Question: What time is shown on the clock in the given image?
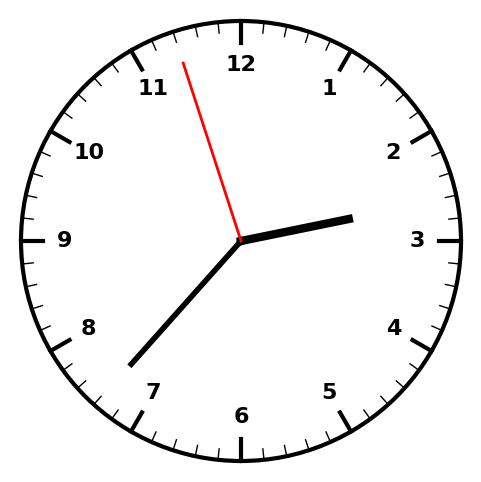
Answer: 02:36:57